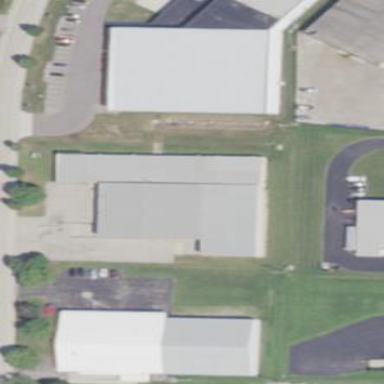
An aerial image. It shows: Commercial building.